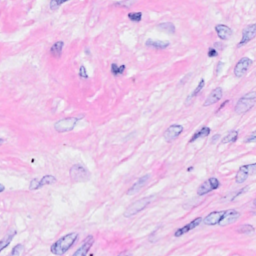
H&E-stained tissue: Breast